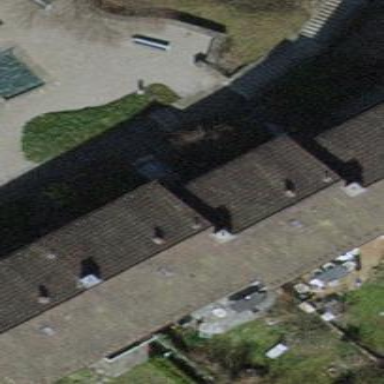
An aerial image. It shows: House with tile roof.